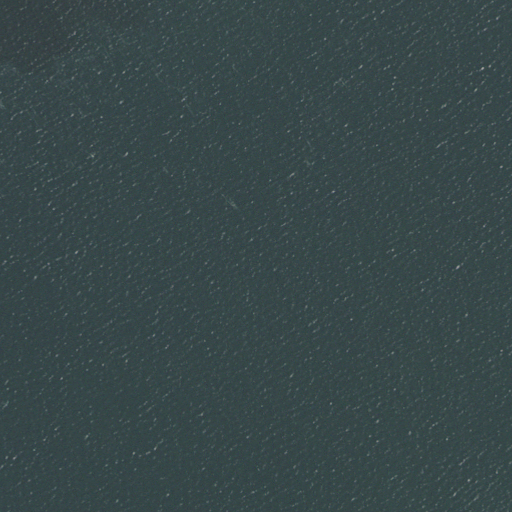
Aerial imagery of island in Massachusetts named Southwest Ledge containing only open water